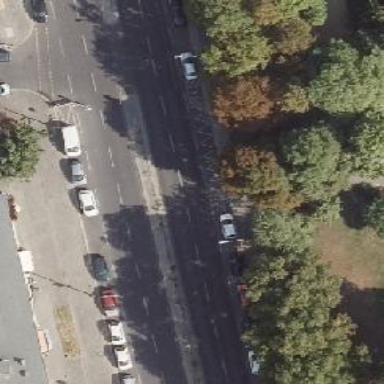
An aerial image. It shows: Primary highway with asphalt surface. It is dual carriageway. There is cycleway on the right side which is also shared with buses.